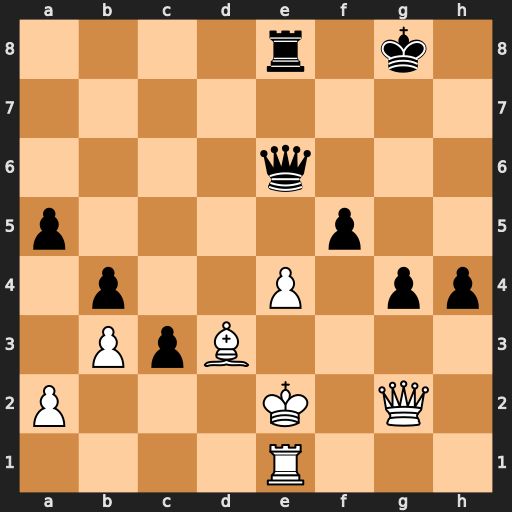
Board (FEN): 4r1k1/8/4q3/p4p2/1p2P1pp/1PpB4/P3K1Q1/4R3
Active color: w
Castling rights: -
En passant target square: -
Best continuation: Bc4 Qxc4+ bxc4